An envelope spectrum derived from a bearing vibration measurement is shown; the reference markers locate BPFO, BPFI, BSF and FTF for this bearing geometry and shaft speed. What is the most likely bearing condition (normal, inner_race, outer_race, ball)?
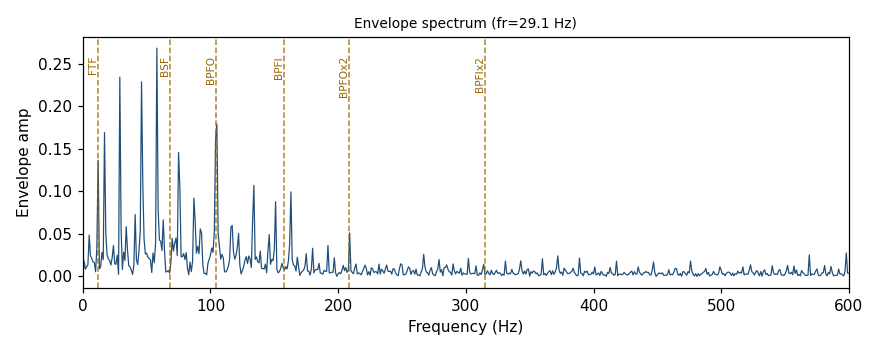
Answer: outer_race